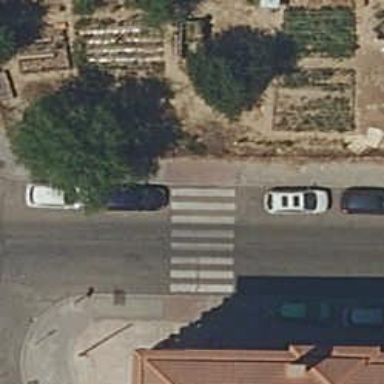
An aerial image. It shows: Uncontrolled crossing on the road.